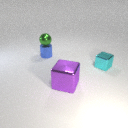
small blue metal cylinder behind small cyan metal cube